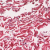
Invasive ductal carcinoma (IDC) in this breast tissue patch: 0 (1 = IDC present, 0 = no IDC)